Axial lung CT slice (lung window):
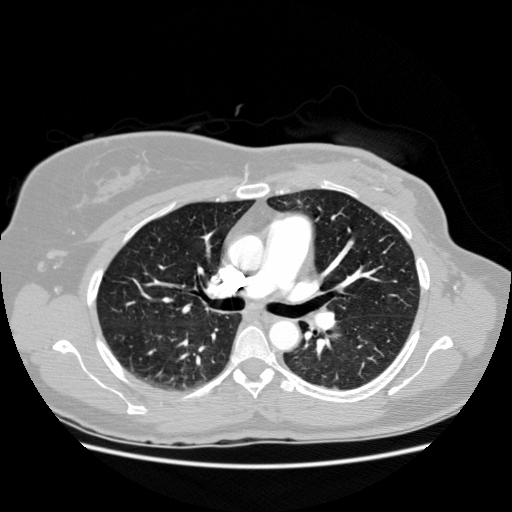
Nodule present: no